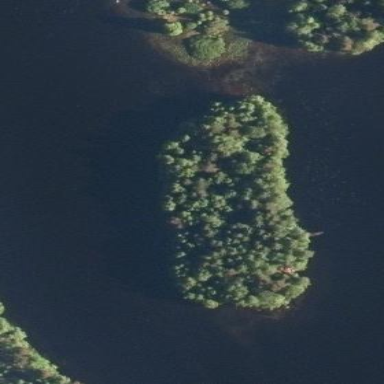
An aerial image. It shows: Islet.